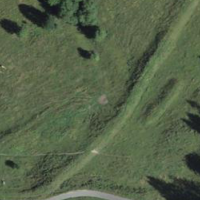
EUNIS habitat code: 43
Species observed at this site:
Carduus personata